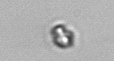
Label: Heterocapsa_rotundata